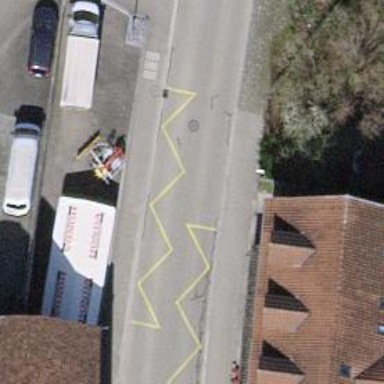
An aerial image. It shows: Public transport stop position.